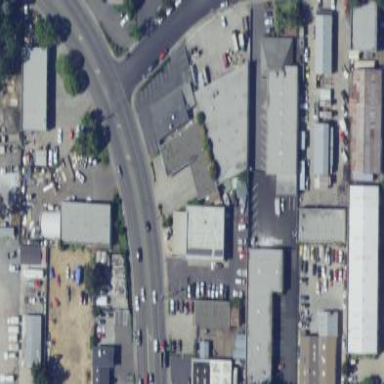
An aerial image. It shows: Commercial area.